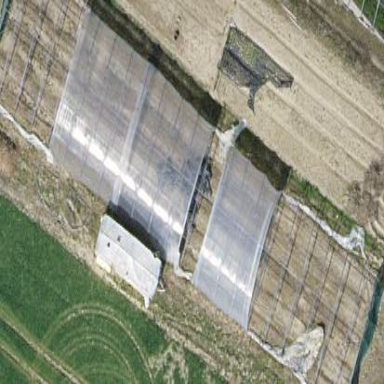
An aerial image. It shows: Greenhouse.